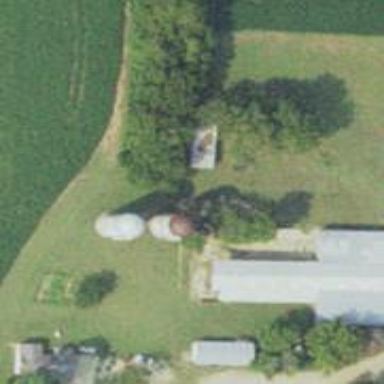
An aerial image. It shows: Silo.